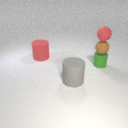
small brown rubber sphere above small green rubber cylinder